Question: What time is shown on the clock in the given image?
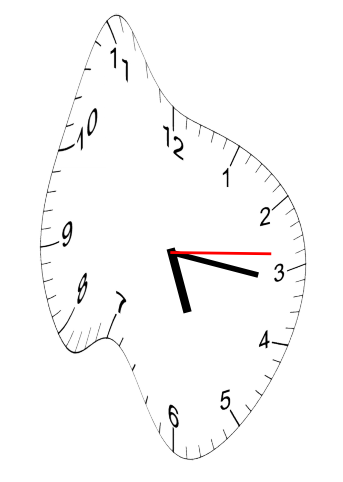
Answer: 05:16:14